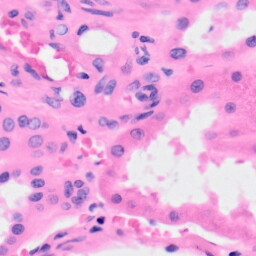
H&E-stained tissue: Kidney